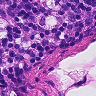
Metastatic tissue present: no